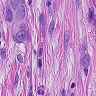
Metastatic tissue present: yes